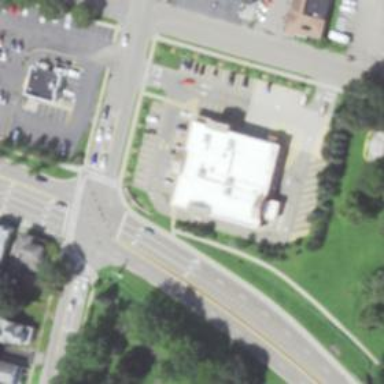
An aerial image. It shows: Building that is pharmacy providing healthcare services.